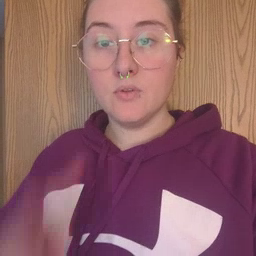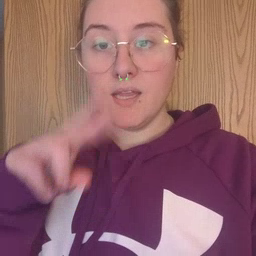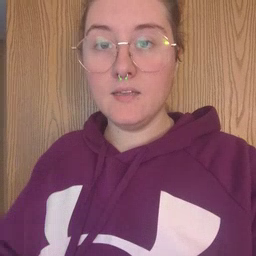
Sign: read